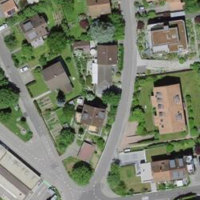
EUNIS habitat code: 55
Species observed at this site:
Aegopodium podagraria
Epipactis atrorubens